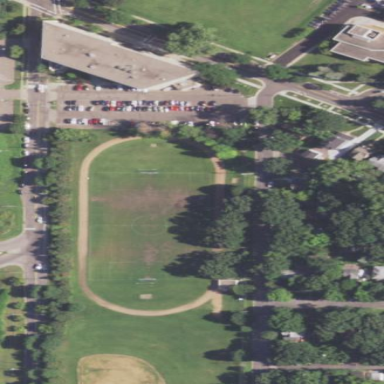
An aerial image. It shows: Recreation ground.